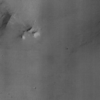
Label: not_dusty